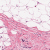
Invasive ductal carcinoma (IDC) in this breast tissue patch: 0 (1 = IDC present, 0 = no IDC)